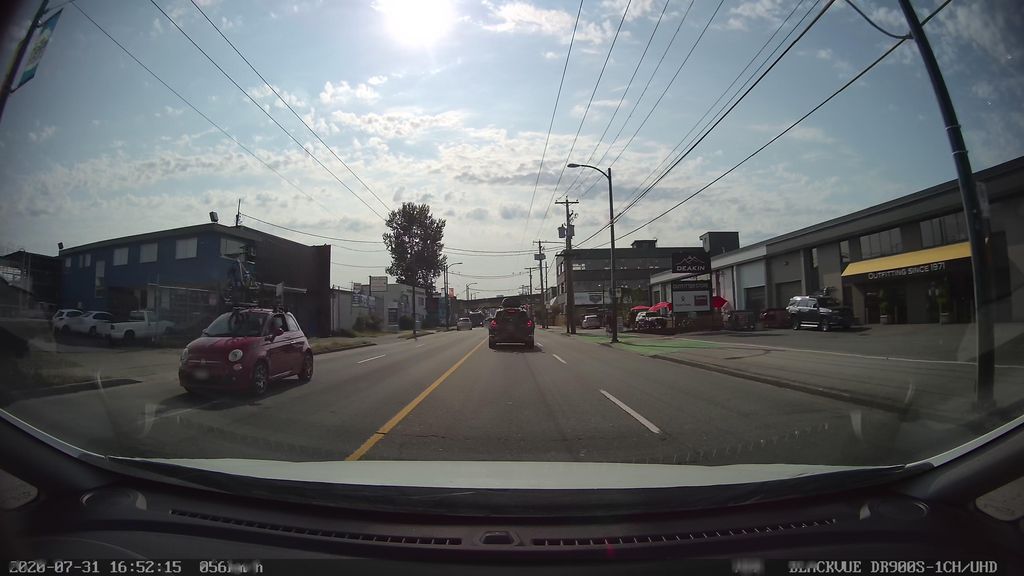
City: vancouver